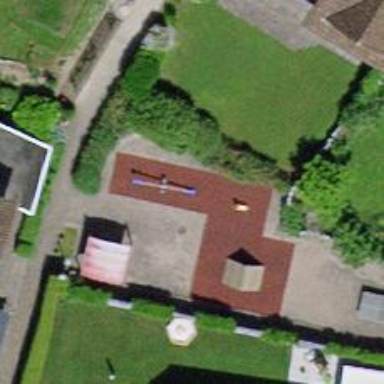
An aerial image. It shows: Seesaw in the playground.